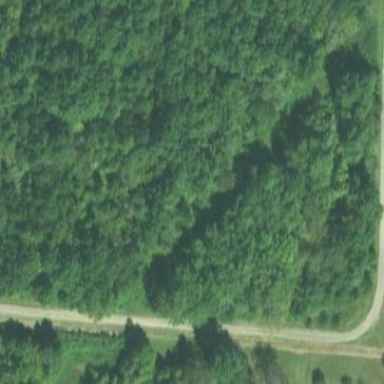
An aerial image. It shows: Deciduous broadleaved woodland.